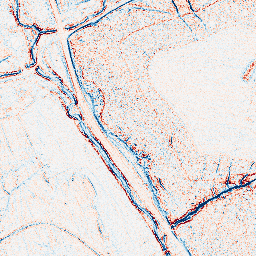
Category: edge_preserving
Decomposition family: anisotropic_diffusion
Decomposition parameters: iterations: 5
kappa: 50
gamma: 0.05
Upsampling method: quadratic
Upsampling parameters: scale: 2
Upsampling scale: 2